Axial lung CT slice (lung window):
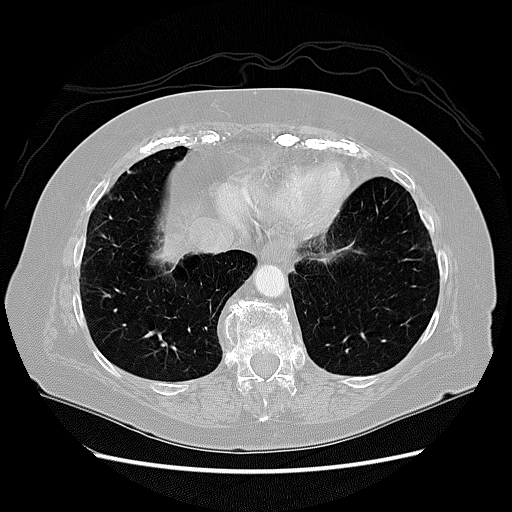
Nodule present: no